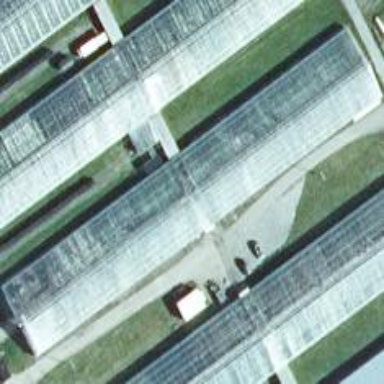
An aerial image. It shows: Greenhouse.